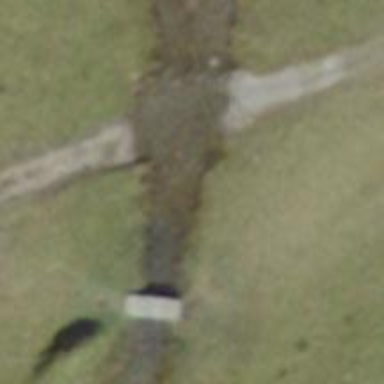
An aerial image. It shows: Grassy track.